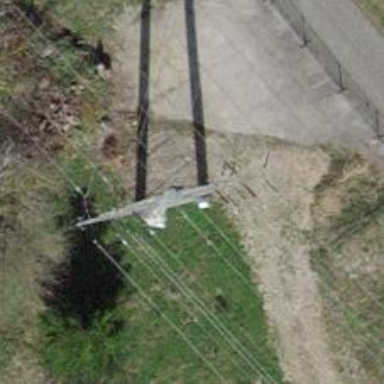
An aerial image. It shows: Concrete power pole.